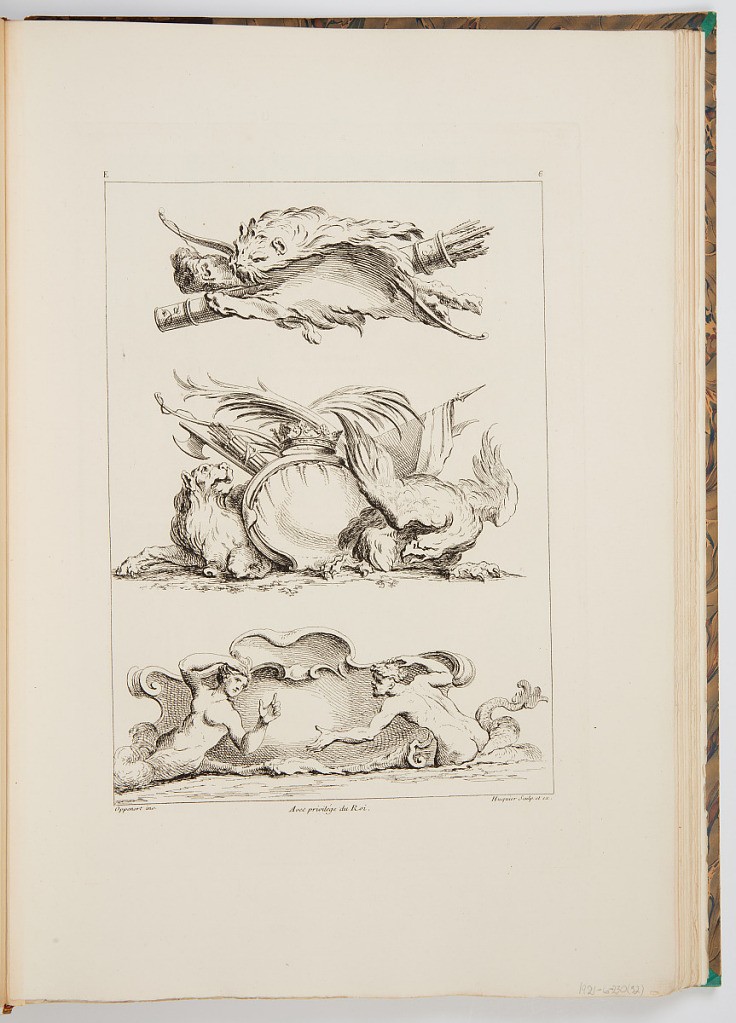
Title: Designs for Cartouches
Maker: Gilles-Marie Oppenord, French, 1672–1742
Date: ca. 1900
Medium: Photomechanical print
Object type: Bound print
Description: Three cartouches comprised of, from top to bottom: a cartouche with an animal skin, a bow and quiver; a crowned cartouche between an eagle and a dog, with fasces and a flag; and a cartouche with two anguipeds. The plate is signed and numbered.